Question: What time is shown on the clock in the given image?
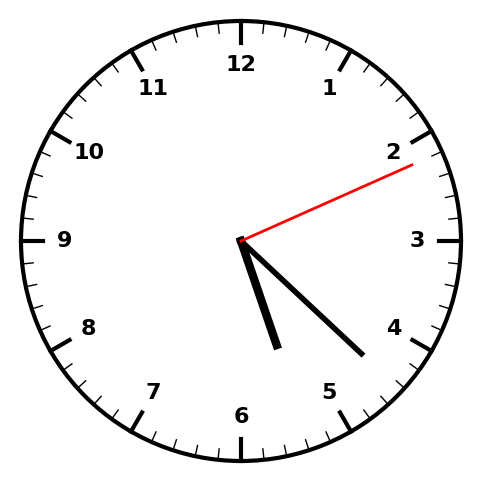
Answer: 05:22:11